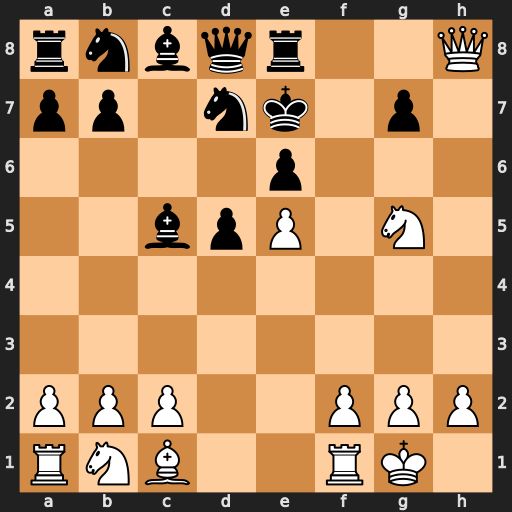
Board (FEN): rnbqr2Q/pp1nk1p1/4p3/2bpP1N1/8/8/PPP2PPP/RNB2RK1
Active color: w
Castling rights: -
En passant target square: -
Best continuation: Qxg7#